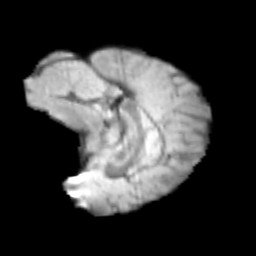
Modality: T2w
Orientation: sagittal
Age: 11
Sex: male
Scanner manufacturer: siemens
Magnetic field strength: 3 T
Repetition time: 3.8 s
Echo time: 0.07 s